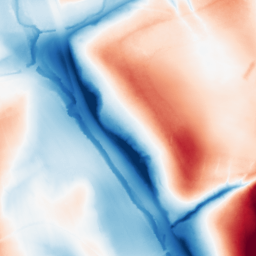
Category: classical
Decomposition family: gaussian_anisotropic
Decomposition parameters: sigma_x: 50
sigma_y: 2
Upsampling method: sinc_blackman
Upsampling parameters: scale: 2
kernel_size: 8
Upsampling scale: 2